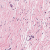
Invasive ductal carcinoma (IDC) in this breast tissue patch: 0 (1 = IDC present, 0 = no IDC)